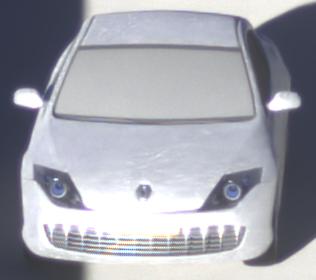
Make: Renault
Model: Laguna Coupé TCe 170
Detailed model: Laguna (III) Coupé
Model produced from: 2010/11
Model produced until: 2011/05
Doors: 2
Color: white
Road condition: dry road
Daytime: sunrise or sunset
Contrast: high contrast